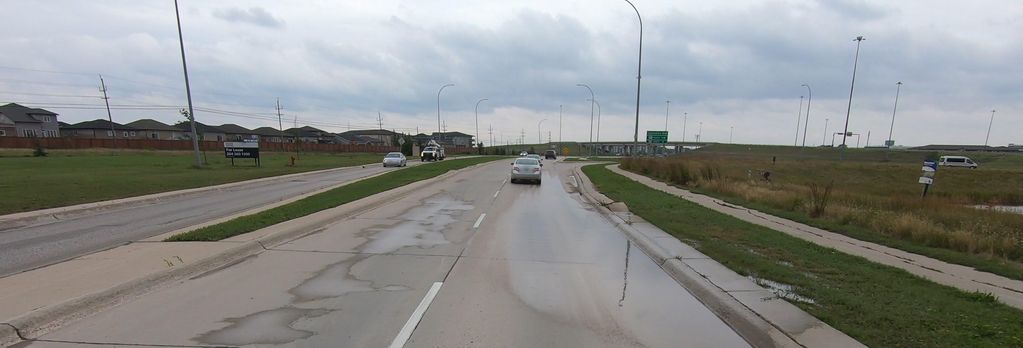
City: winnipeg